Question: The <URL>. So who is Mr. Leiningen?

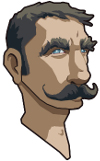
Answer: Mr. Leiningen is a character from <URL>.